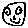
Label: smiley face